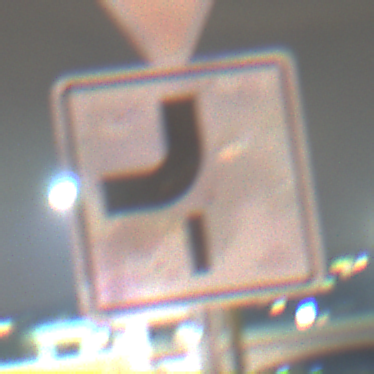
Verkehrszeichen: VerlaufVorfahrtsstrasse7
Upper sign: VorfahrtGewaehren
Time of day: Night
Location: Outdoor (Urban)
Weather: PartlyCloudy
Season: NotSpecified
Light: Artificial